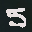
Label: 5